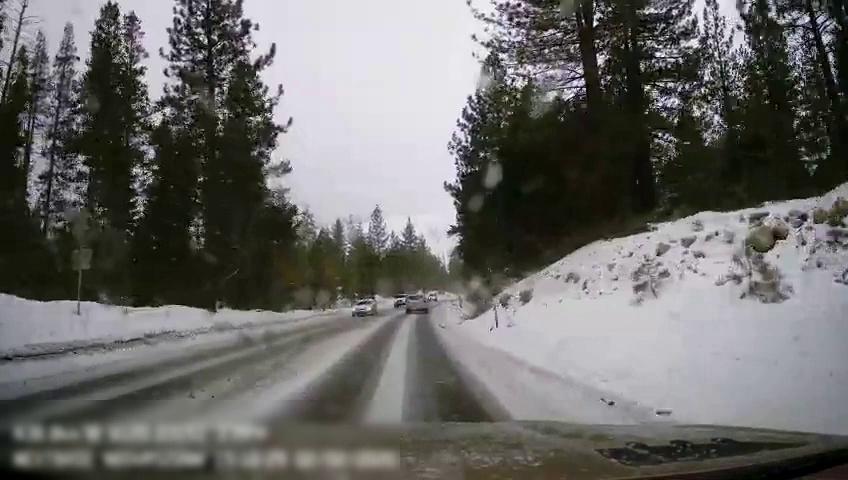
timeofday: Day
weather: Snowy
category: Drivable Space
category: Vehicles | SUV
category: Vehicles | Car
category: Vehicles | SUV
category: Vehicles | SUV
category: Lanes | Opposite Lane